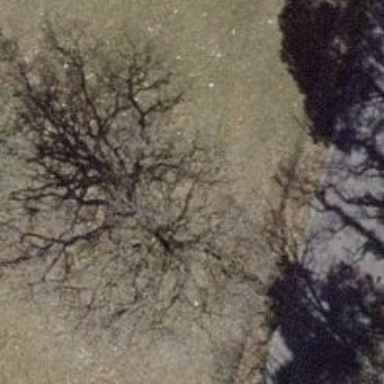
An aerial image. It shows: Single tag "natural: tree."